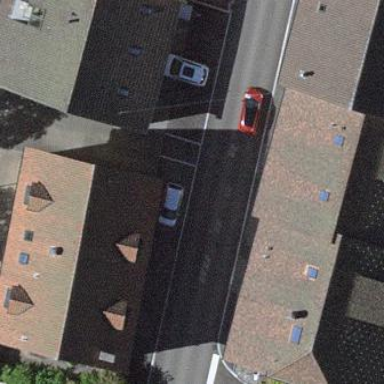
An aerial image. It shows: Building with furniture shop.